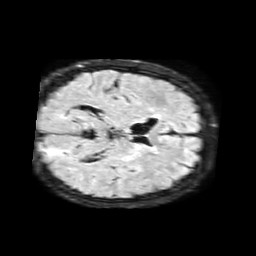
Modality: FLAIR
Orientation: axial
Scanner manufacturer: philips
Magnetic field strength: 1.5 T
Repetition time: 6 s
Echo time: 0.1024 s